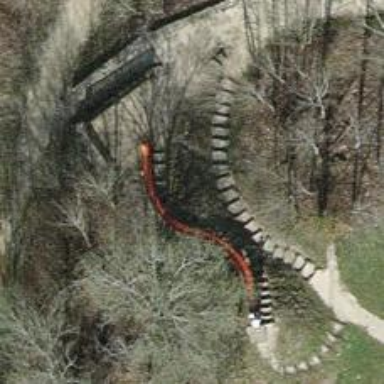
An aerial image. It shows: Gravel steps.